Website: home-depot
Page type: customer-info-address
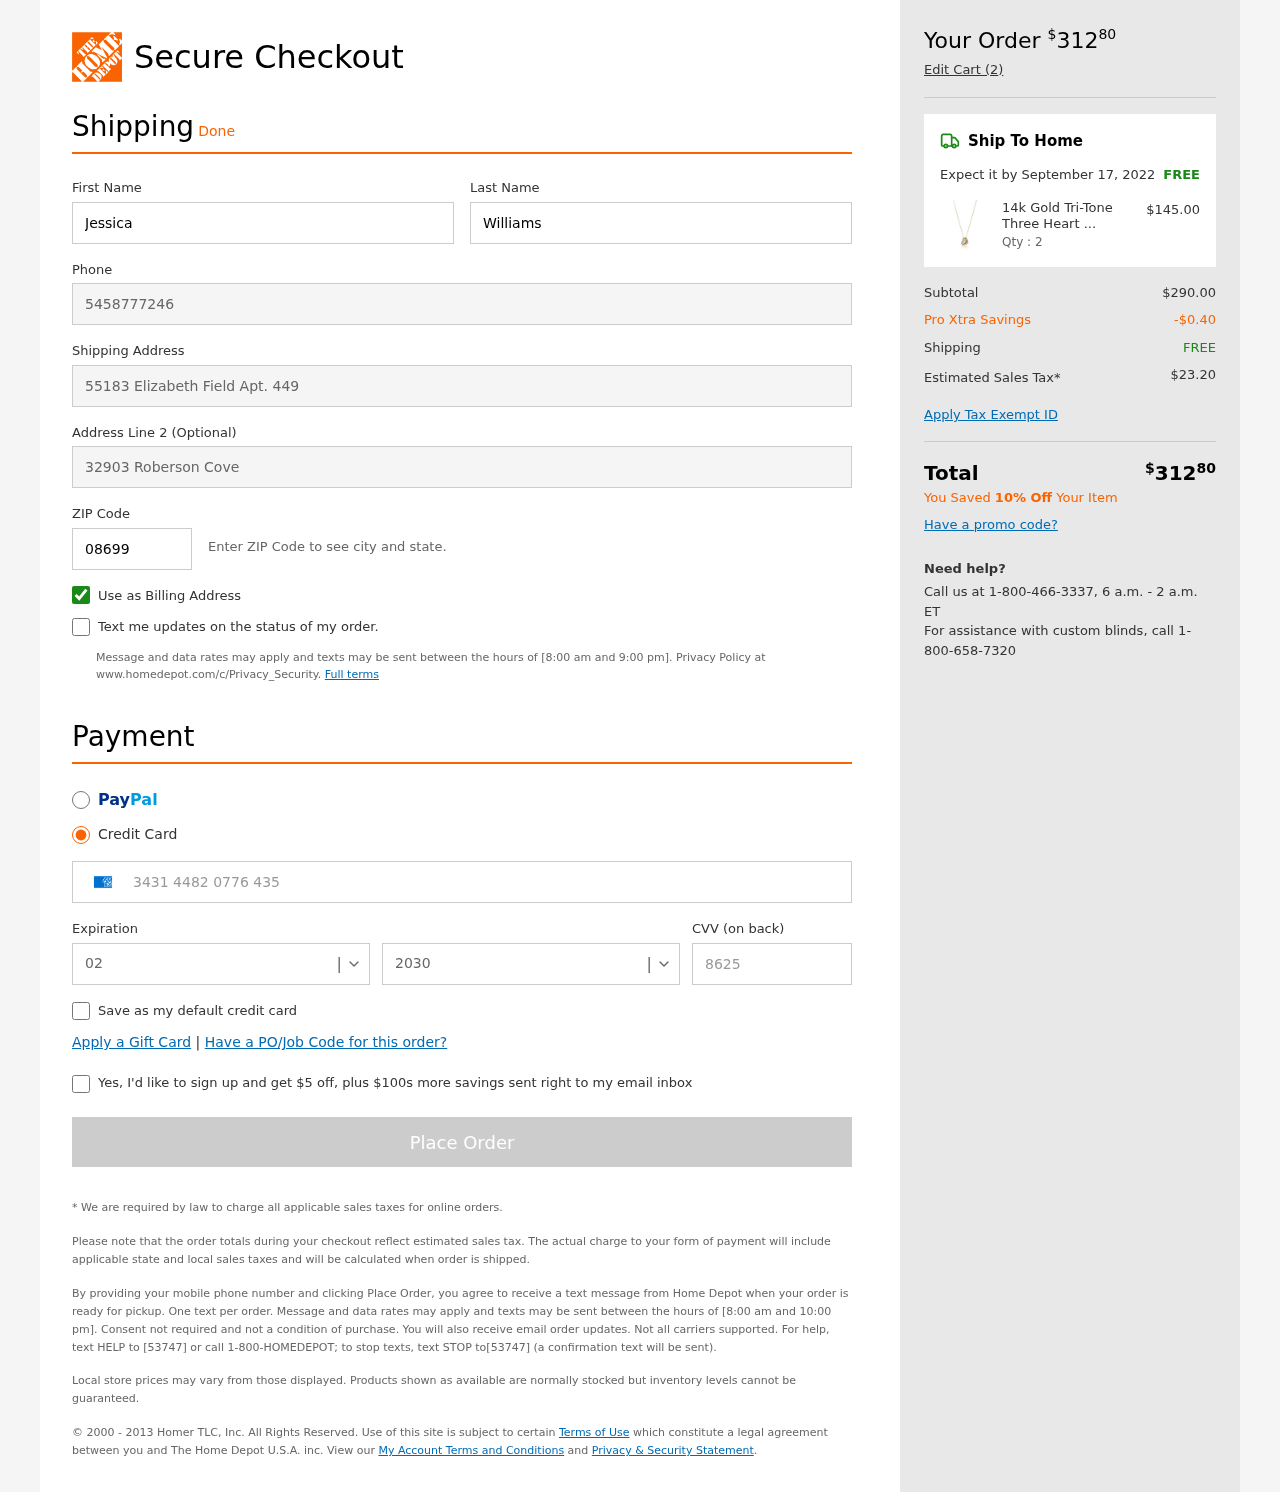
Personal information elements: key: PII_CARD_CVV
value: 8625
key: PII_CARD_EXPIRY_MONTH
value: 02
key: PII_CARD_EXPIRY_YEAR
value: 30
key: PII_CARD_NUMBER
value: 3431 4482 0776 435
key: PII_FIRSTNAME
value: Jessica
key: PII_LASTNAME
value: Williams
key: PII_PHONE
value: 5458777246
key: PII_POSTCODE
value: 08699
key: PII_STREET
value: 55183 Elizabeth Field Apt. 449
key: PII_STREET2
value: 32903 Roberson Cove
Product elements: key: PRODUCT1_NAME
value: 14k Gold Tri-Tone Three Heart Pendant Necklace, 18"
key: PRODUCT1_PRICE
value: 145
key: PRODUCT1_QUANTITY
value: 2
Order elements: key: ORDER_TOTAL
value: $31280
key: ORDER_NUM_ITEMS
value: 2
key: ORDER_DELIVERY_DATE
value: September 17, 2022
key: ORDER_SHIPPING_COST
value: FREE
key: ORDER_SUBTOTAL
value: $290.00
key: ORDER_DISCOUNT
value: -$0.40
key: ORDER_SHIPPING_COST2
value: FREE
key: ORDER_TAX
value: $23.20
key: ORDER_TOTAL2
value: $31280
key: ORDER_SAVINGS_MESSAGE
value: You Saved 10% Off Your Item